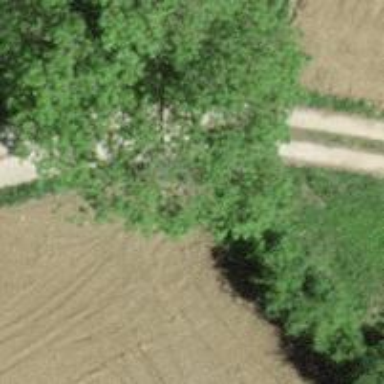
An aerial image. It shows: Unpaved unclassified road.